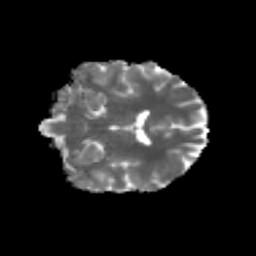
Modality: MD
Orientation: coronal
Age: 24
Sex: female
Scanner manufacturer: siemens
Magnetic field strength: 3 T
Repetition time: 3.5 s
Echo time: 0.125 s